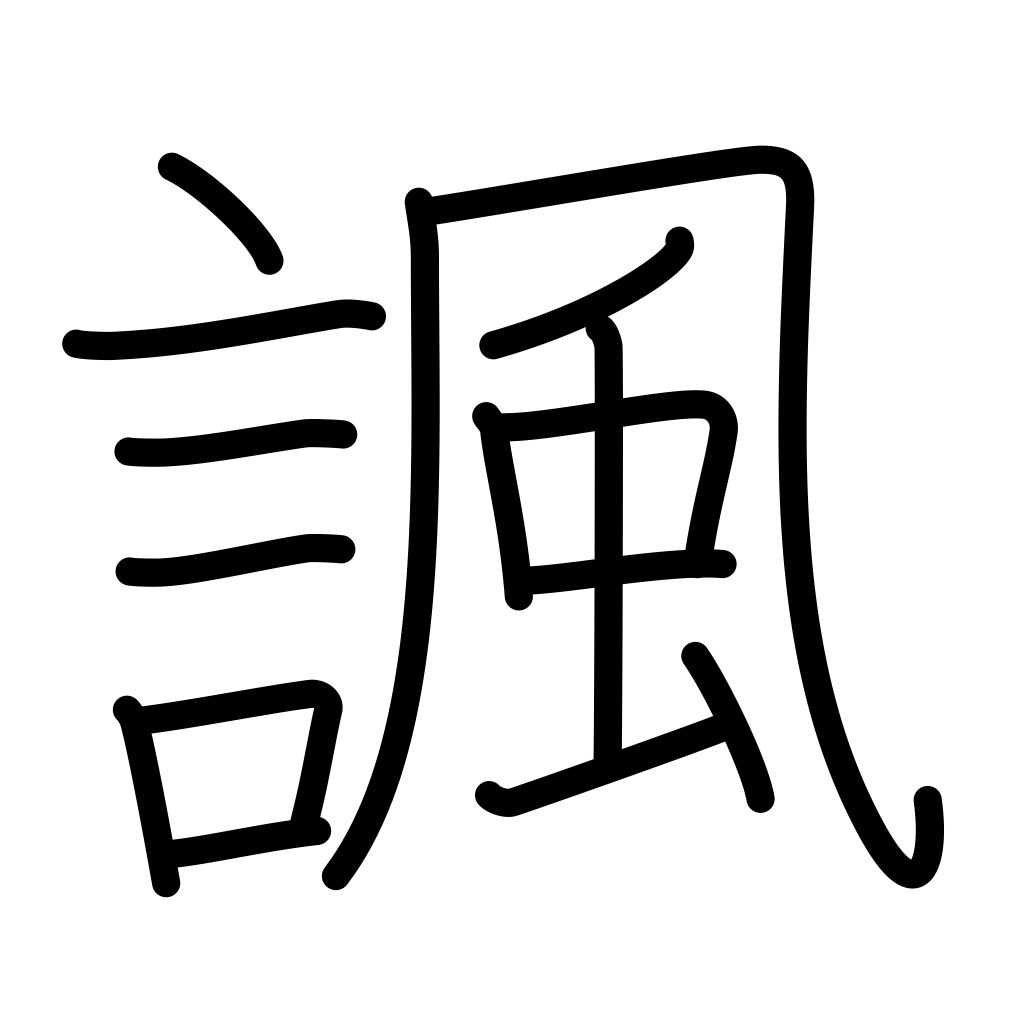
Meaning: hint, satirize